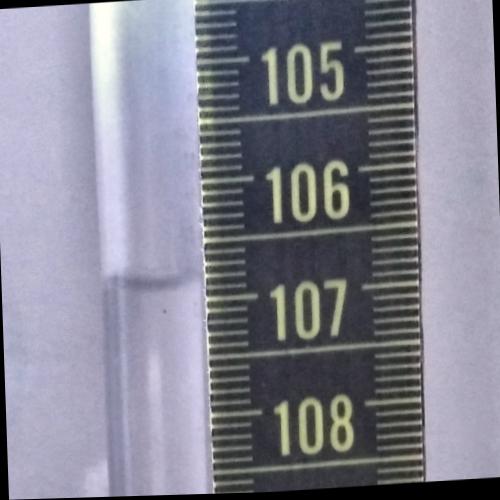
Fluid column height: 106.9 cm